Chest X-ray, PA view. Patient: 54 years old, sex M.
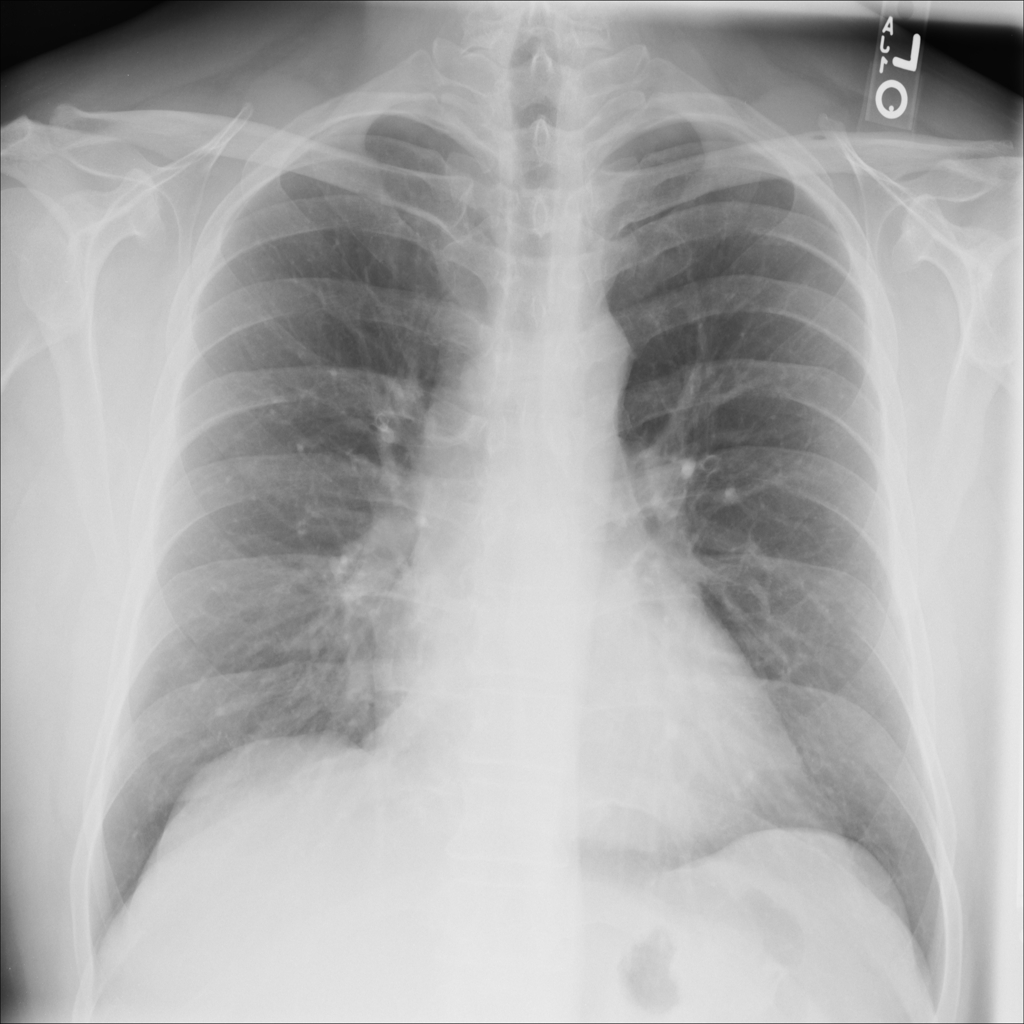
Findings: No Finding